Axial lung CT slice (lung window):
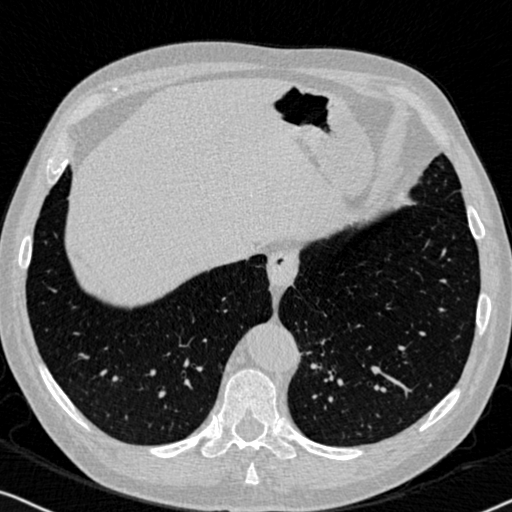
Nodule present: no